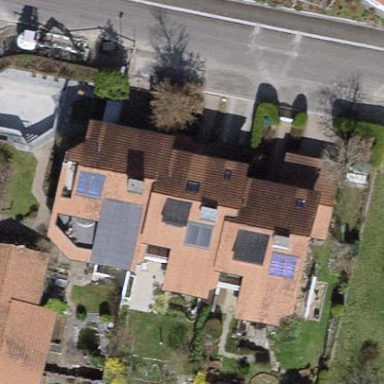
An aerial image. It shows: Semi-detached house.